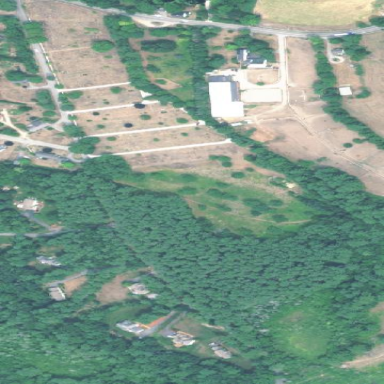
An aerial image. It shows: Cemetery with historic significance.